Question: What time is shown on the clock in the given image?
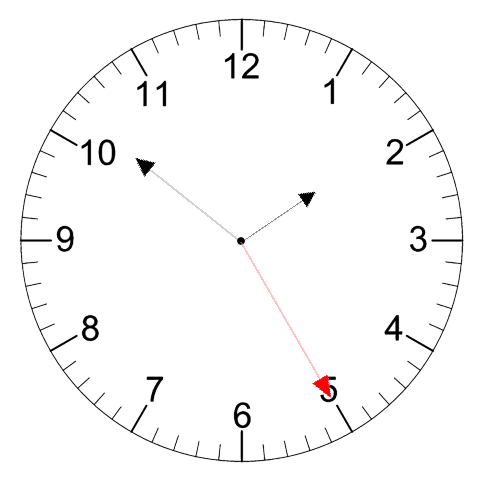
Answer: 01:51:25